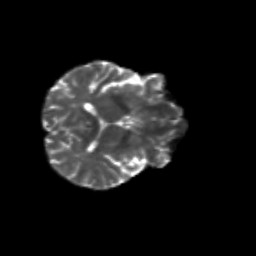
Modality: T2w
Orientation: axial
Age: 53
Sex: male
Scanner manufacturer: siemens
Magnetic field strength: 3 T
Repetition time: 4.71 s
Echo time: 0.0906 s